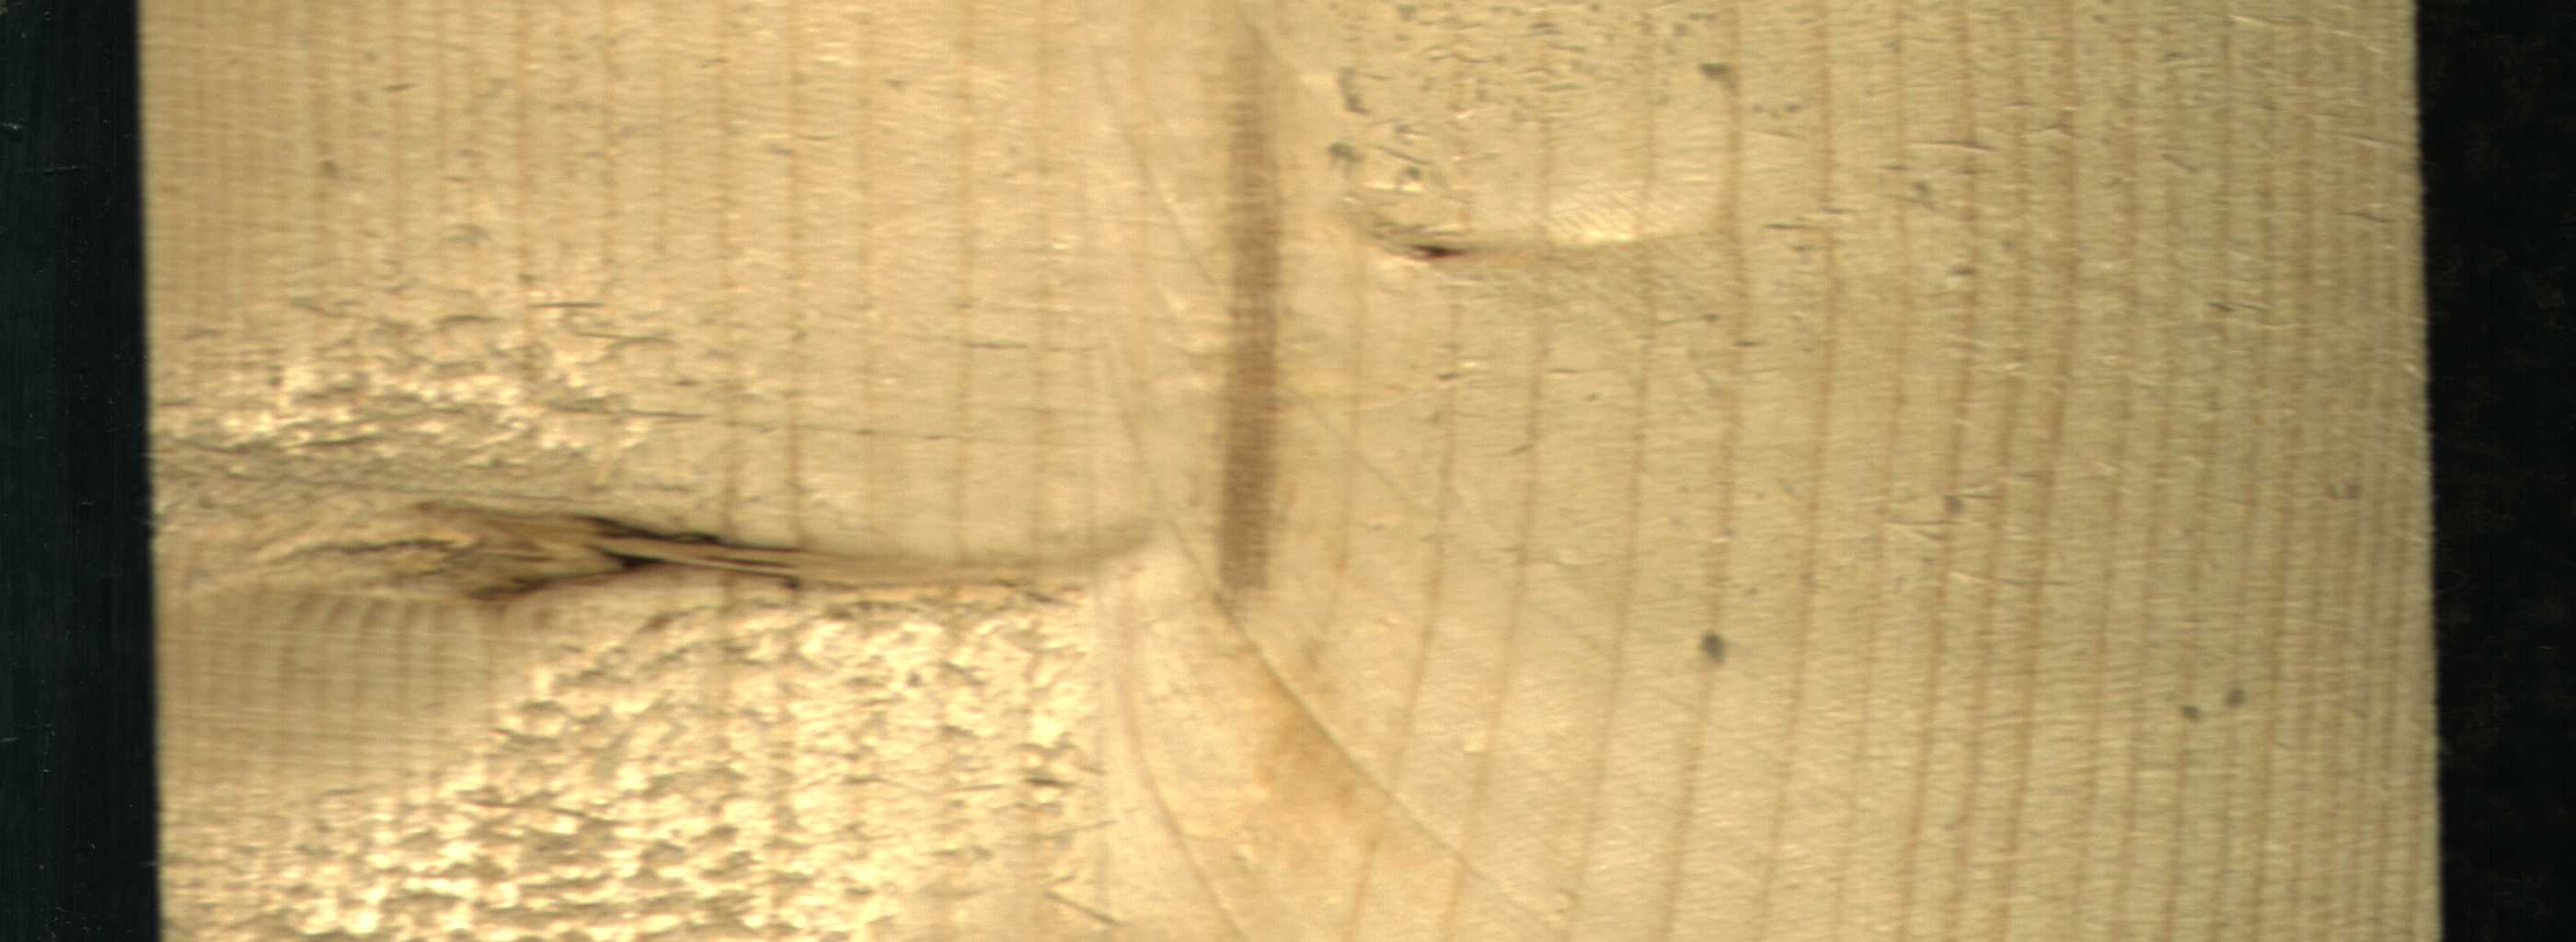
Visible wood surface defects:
Marrow
Dead_Knot
Live_Knot
Live_Knot